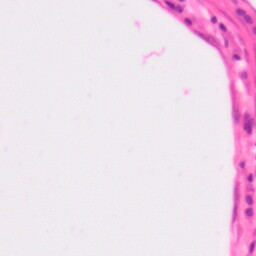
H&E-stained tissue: Colon